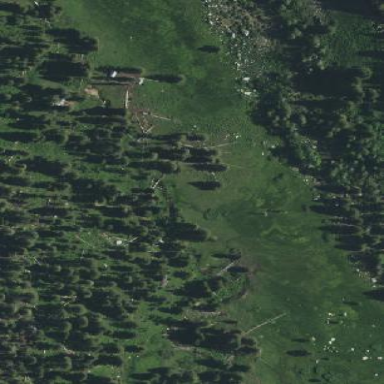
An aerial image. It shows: Beautiful meadow.